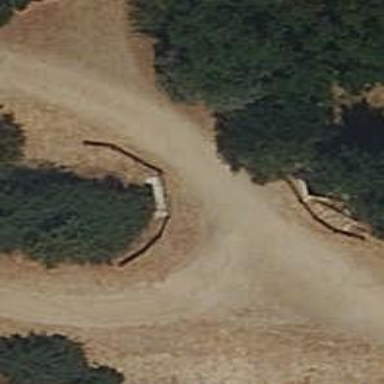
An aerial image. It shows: Path on bridge with compacted surface.